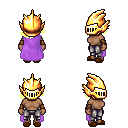
a pixel art fantasy rpg character, female body template, human, dark skin, lavender cape, metal pants, gold swoop hairstyle, gold helm, leather bracers, brown slippers, four views (front, back, left, right), 2x2 character sprite sheet, small pixel art, hard edges, no anti-aliasing